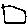
Label: square